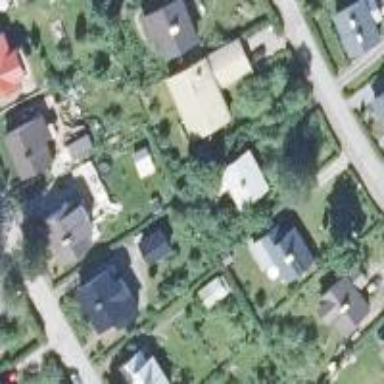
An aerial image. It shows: Residential area.